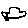
Label: car